Question: Unlike BSTs where an in-order traversal will do the trick, this won't work TST. Neither would pre-order nor post-order traversals.
More so, the nodes of TST contain alphabets not words as opposed to the nodes of some BST implementation. And there are some alphabets which not be included when moving from the left nodes to right nodes.
I can seem to get my head around it.
The figure below show the list of words of a TST in alphabetical order.

Image from: <URL>
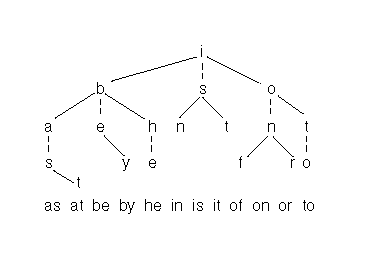
Answer: You can think of a ternary search tree as a hierarchy of different binary search trees - the black lines connect together nodes in the same BST, and the dotted lines link different BSTs together.
You can list off all the words in a TST by doing a modified inorder traversal. Specifically, do an inorder traversal, and at each node, recursively list off all of the words in the TST linked to the current node, prefixed by whatever letters are on the path so far.
Here's some pseudocode:
'''
function tst_inorder_traversal(node) {
_tst_inorder_traversal_aux(node, "");
}
function _tst_inorder_traversal_aux(node, prefix) {
if (node is not null) {
/* Start normal in-order traversal.
This prints all words that come alphabetically before the words rooted here.*/
_tst_inorder_traversal_aux(node->left, prefix);
/* List all words starting with the current character. */
if (node marks the end of the word)
print(prefix + tree->character);
_tst_inorder_traversal_aux(node->middle, prefix + node->character);
/* Finish the in-order traversal by listing all words that come after this word.*/
_tst_inorder_traversal_aux(node->right, prefix);
}
}
'''
Hope this helps!